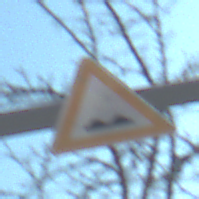
Verkehrszeichen: UnebeneFahrbahn
Umgebung: Outdoor, Nature
Tageszeit: MorningAfternoon
Wetter: Clear
Licht: Natural
Jahreszeit: NotSpecified
Kontrast: HighContrast